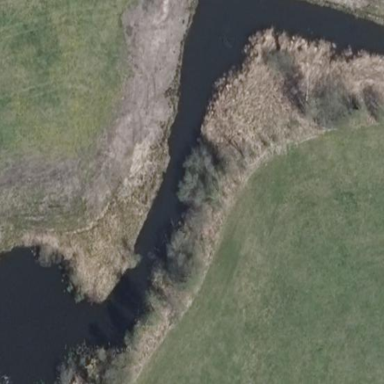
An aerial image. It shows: Natural oxbow water feature.